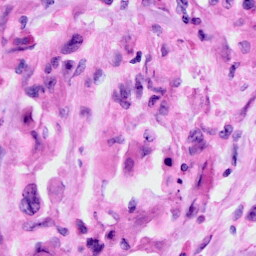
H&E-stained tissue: Cervix